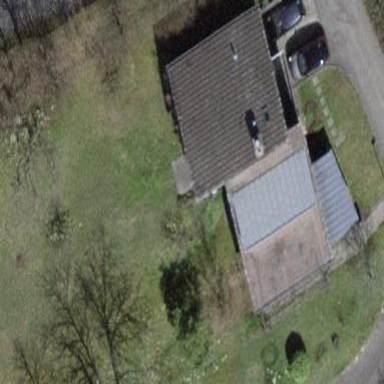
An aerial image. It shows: Building with tiled roof.